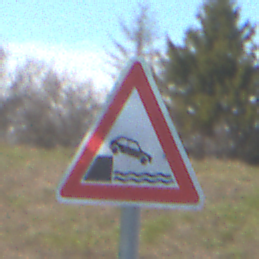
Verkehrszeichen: Ufer
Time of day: MorningAfternoon
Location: Outdoor (Nature)
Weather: PartlyCloudy
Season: NotSpecified
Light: Natural